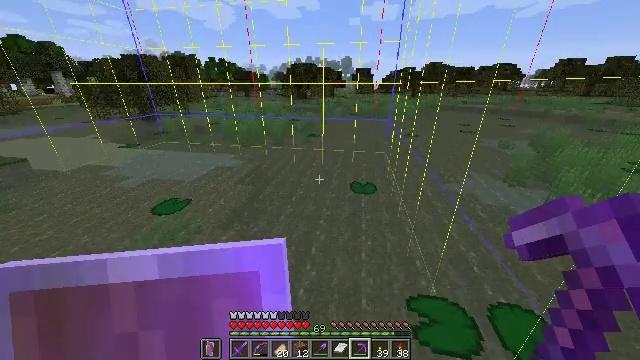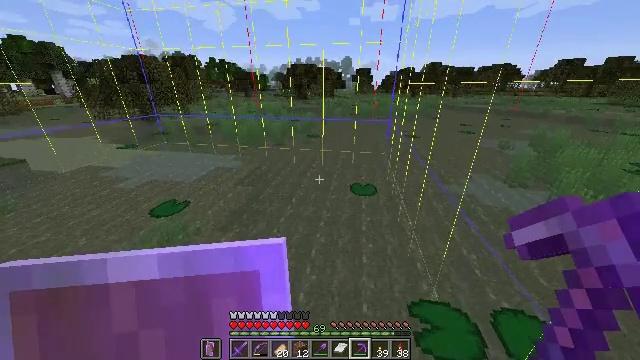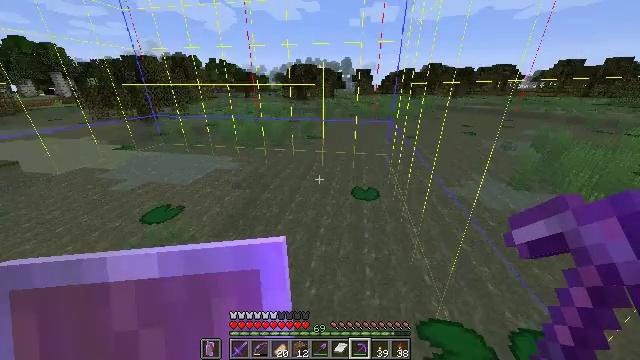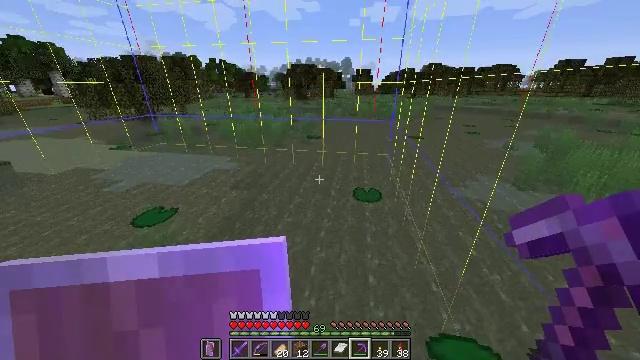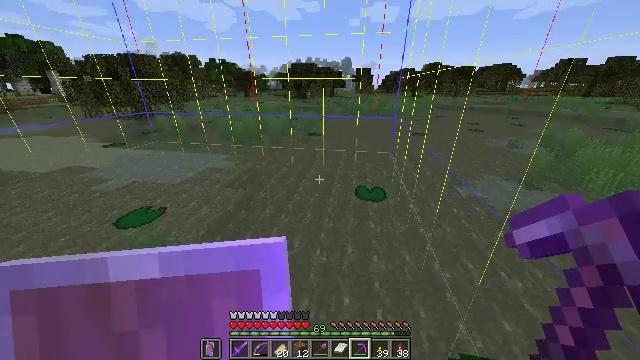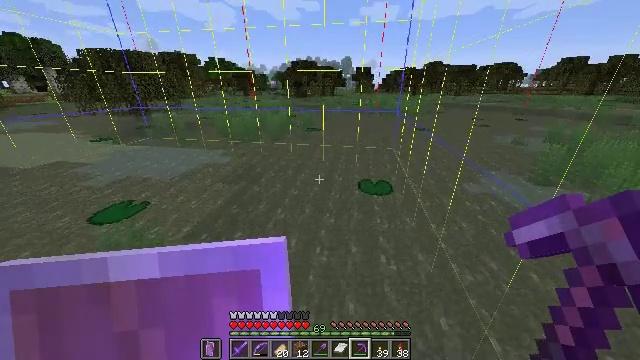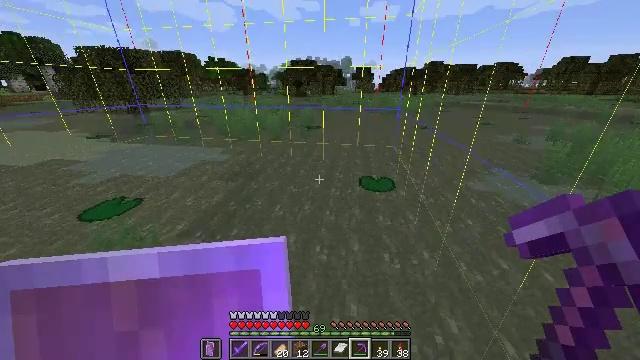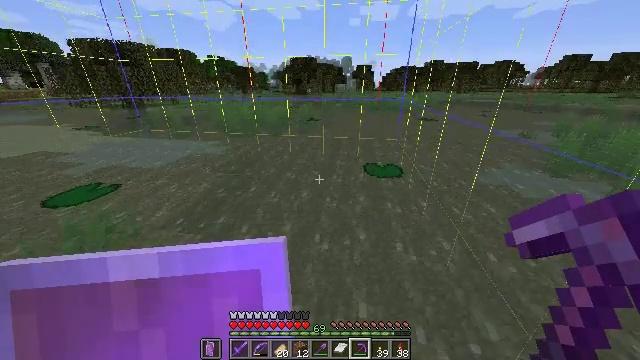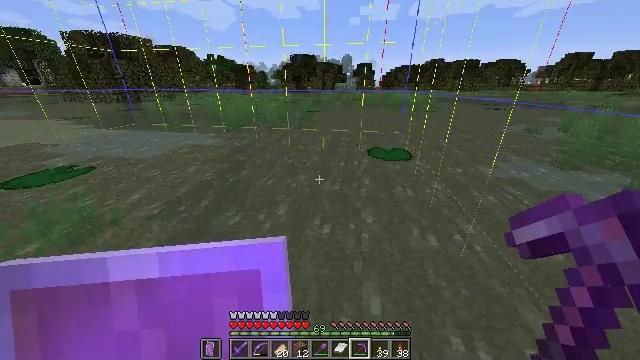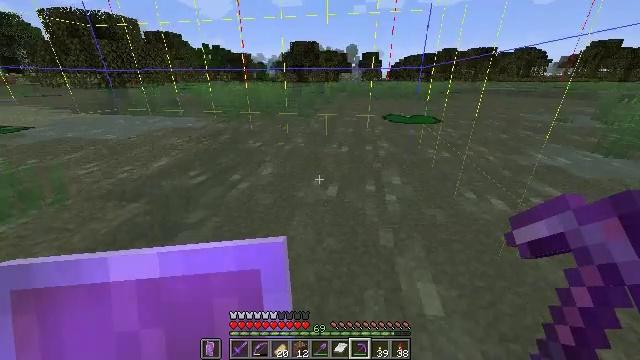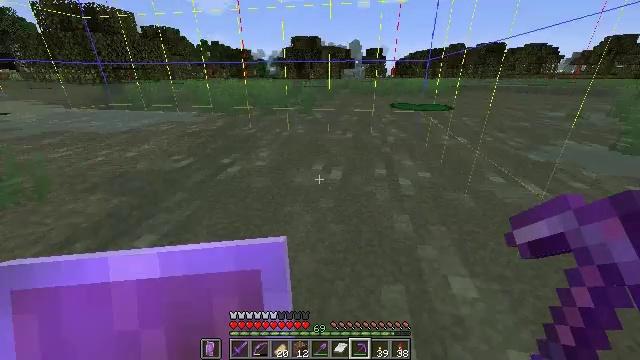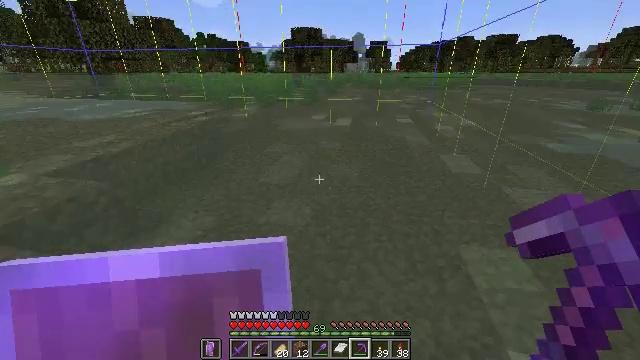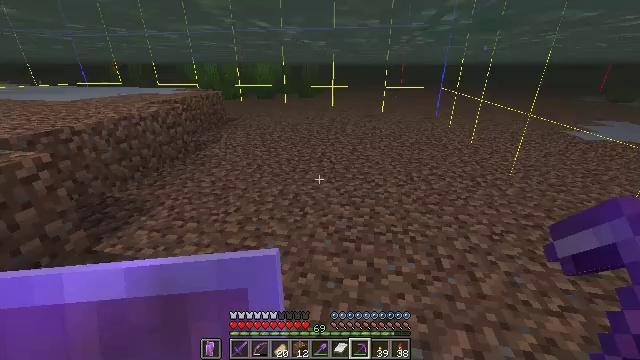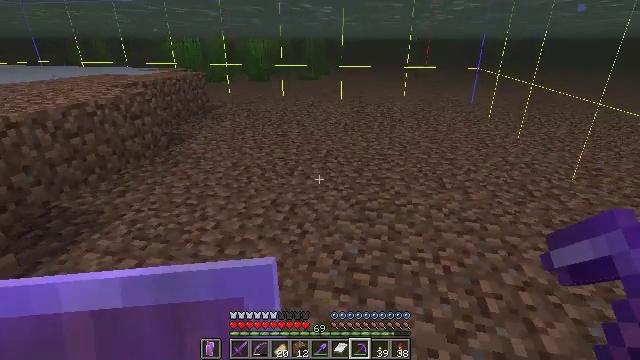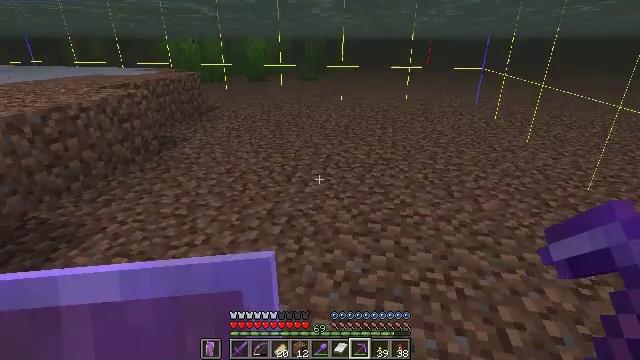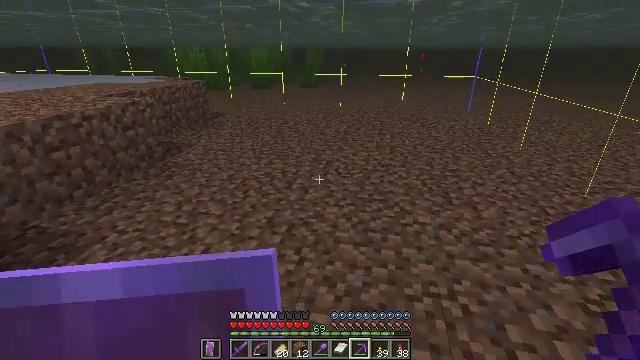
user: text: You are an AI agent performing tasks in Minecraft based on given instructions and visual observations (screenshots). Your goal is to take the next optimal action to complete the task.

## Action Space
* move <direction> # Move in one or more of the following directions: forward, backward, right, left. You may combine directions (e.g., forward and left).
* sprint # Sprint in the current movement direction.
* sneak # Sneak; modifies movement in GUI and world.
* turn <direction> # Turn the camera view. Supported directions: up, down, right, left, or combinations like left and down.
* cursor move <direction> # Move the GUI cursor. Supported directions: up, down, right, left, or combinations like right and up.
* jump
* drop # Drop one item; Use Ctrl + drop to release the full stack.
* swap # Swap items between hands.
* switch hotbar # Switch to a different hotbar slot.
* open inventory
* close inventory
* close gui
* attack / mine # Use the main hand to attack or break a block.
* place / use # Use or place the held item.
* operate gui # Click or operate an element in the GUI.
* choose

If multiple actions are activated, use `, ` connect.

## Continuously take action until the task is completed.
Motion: motion action
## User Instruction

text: craft item air
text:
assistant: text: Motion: move forward, sprint
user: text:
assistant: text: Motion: move forward, sprint
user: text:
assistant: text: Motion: move forward, sprint
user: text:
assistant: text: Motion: move forward, sprint
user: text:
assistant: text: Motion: move forward, sprint
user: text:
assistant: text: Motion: move forward, sprint
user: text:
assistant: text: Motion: move forward, sprint
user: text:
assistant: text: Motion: move forward, sprint
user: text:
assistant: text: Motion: move forward, sprint
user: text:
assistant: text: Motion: move forward, sprint
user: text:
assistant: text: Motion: move forward, sprint
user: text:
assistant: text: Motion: move forward, sprint
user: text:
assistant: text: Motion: move forward, sprint, turn left
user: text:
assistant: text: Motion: move forward, sprint
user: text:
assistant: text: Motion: move forward, sprint
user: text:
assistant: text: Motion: move forward, sprint
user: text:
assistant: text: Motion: move forward, sprint
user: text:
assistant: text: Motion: move forward, sprint
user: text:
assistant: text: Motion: move forward, sprint
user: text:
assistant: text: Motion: move forward, sprint
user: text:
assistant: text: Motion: move forward, sprint
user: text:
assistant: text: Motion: move forward, sprint
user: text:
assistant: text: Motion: move forward, sprint, turn right and up
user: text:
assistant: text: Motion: move forward, sprint, turn right and up
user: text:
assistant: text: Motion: move forward, sprint, turn right and up
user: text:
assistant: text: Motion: move forward, sprint, turn right and up
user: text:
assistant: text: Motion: move forward, sprint
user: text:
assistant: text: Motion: move forward, sprint
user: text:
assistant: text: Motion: move forward, sprint
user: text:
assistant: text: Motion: move forward, sprint